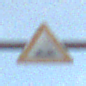
Verkehrszeichen: UnebeneFahrbahn
Umgebung: Outdoor, Nature
Tageszeit: SunriseSunset
Wetter: PartlyCloudy
Licht: Natural
Jahreszeit: NotSpecified
Kontrast: MediumContrast